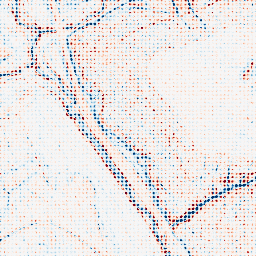
Category: edge_preserving
Decomposition family: anisotropic_diffusion
Decomposition parameters: iterations: 10
kappa: 50
gamma: 0.1
Upsampling method: sinc_hamming
Upsampling parameters: scale: 8
kernel_size: 4
Upsampling scale: 8